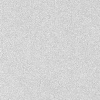
Atmospheric dust classification: dusty